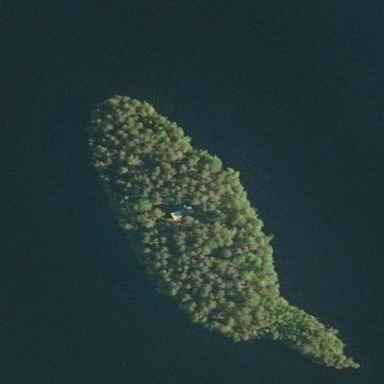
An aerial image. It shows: Island.